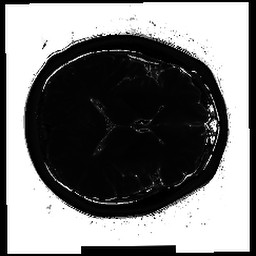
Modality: T2map
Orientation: axial
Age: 36
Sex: female
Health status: ill